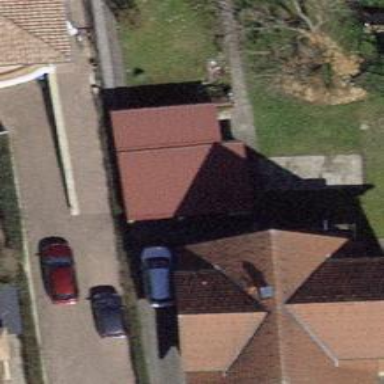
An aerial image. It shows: Group of garages.